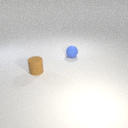
small brown rubber cylinder in front of small blue rubber sphere